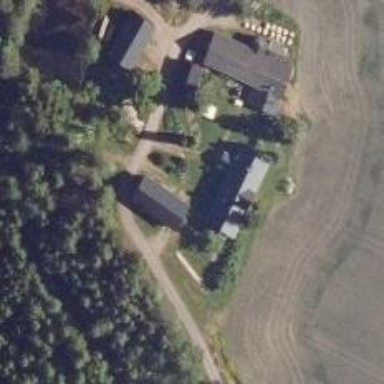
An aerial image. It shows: Farm.